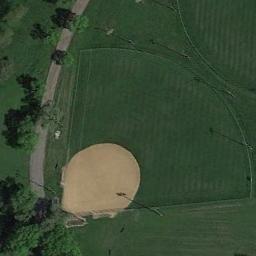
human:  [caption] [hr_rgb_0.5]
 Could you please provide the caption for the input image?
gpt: A baseball diamond is in the middle of grass next to some trees by the road .

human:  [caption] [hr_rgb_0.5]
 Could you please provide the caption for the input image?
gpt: A baseball diamond on the lawn with some trees .

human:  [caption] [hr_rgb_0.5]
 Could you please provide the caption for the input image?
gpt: There are five baseball fields in this picture .

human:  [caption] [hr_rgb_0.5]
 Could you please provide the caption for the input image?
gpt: There is a baseball diamonds in the grass along the roads .

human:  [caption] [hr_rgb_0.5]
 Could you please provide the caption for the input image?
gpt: Many trees are beside the baseball diamond .